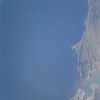
Label: water